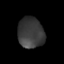
Tissue: lung
Cell type: Epithelial cells
Senescence score: 0.232
Nuclear area (px): 787
Mean DAPI intensity: 58.506